Question: I'm trying to update an object stored in Mongo that gets created as part of every new users document when they register for my site. By default this object is empty.
How can I push data directly into this object which is within the subfield profile.history.
So far I have been only able to push data into the root of the document itself.
Looking at the image, as stated, I want to write to the history object in profile.

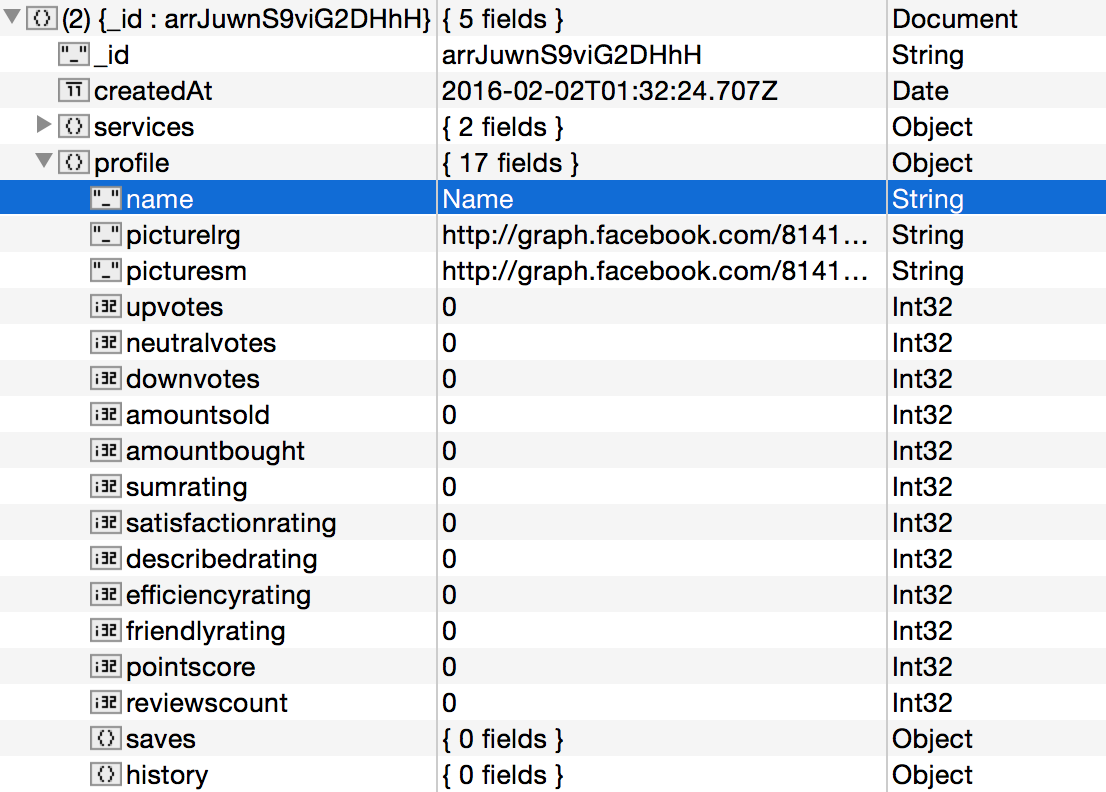
Answer: I think you're talking about the Meteor.users collection, below is some code:
'''
let myDynamicField = 'foo'; // Or whatever you want, an input value for example...
let update = {};
update['profile.history.${myDynamicField1}'] = 'blah';
Meteor.users.update(
{
"_id": "testing123"
},
{
$set: {
update
}
});
'''
*Edited to reflect what the user was asking for in the comments.